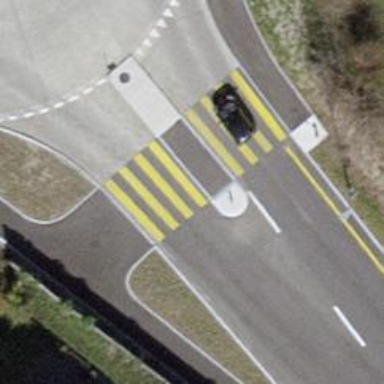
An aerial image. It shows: Uncontrolled zebra crossing with central island.